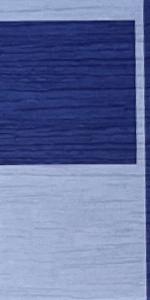
Label: Empty